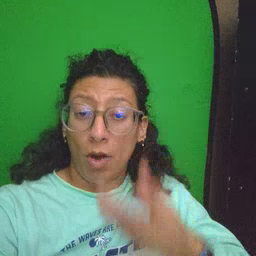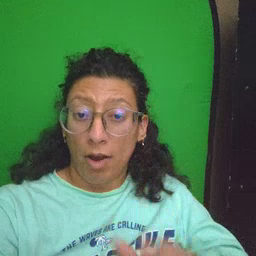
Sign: wet